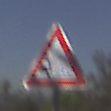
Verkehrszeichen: SplittSchotter
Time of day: Midday
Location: Outdoor (Nature)
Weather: Clear
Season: NotSpecified
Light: Natural